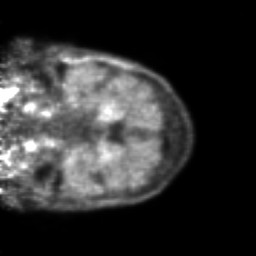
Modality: PET
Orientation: coronal
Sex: male
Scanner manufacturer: ge